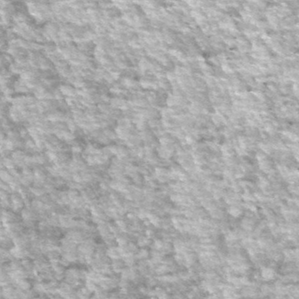
Label: frost